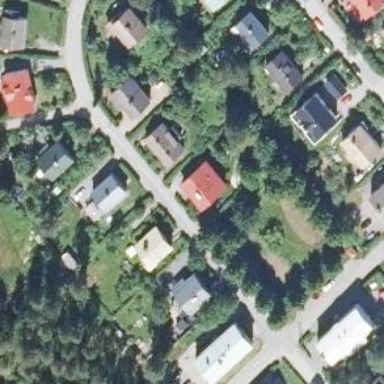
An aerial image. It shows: Residential area.